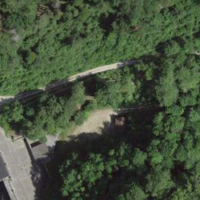
EUNIS habitat code: 44
Species observed at this site:
Lathyrus vernus
Cardamine heptaphylla
Coreus marginatus
Turdus merula